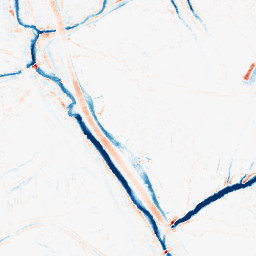
Category: morphological
Decomposition family: morphological
Decomposition parameters: operation: average
size: 5
Upsampling method: bicubic_16x
Upsampling parameters: scale: 16
Upsampling scale: 16